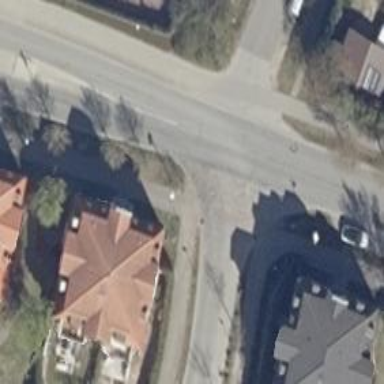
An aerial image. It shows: Residential road with separate sidewalks and separate cycleway.